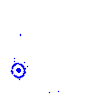
Particle: pion